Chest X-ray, AP view. Patient: 19 years old, sex F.
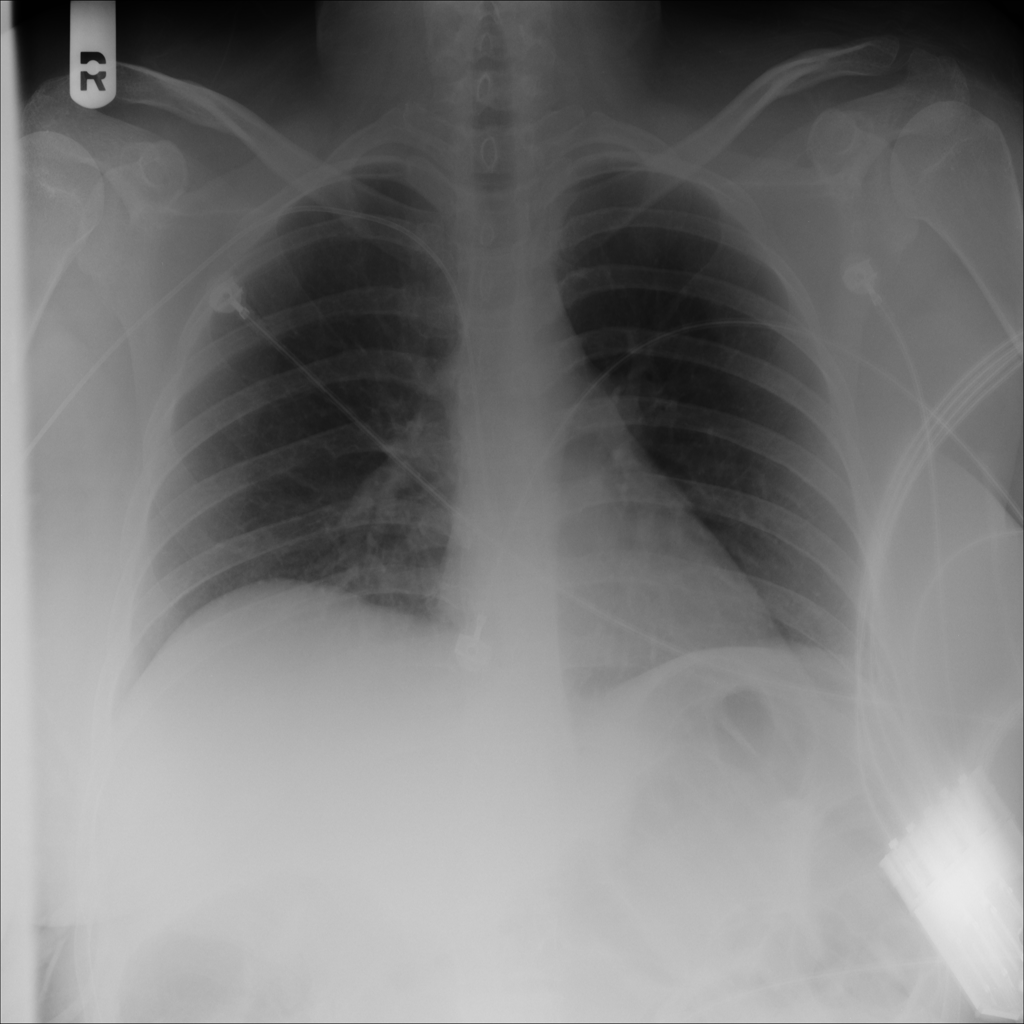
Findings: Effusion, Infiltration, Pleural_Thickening